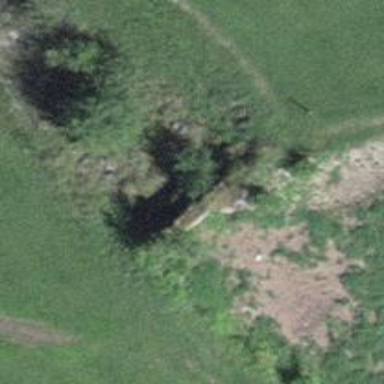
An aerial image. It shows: Culvert tunnel.